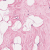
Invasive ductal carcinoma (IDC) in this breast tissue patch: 0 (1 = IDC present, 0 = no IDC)